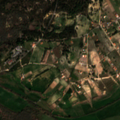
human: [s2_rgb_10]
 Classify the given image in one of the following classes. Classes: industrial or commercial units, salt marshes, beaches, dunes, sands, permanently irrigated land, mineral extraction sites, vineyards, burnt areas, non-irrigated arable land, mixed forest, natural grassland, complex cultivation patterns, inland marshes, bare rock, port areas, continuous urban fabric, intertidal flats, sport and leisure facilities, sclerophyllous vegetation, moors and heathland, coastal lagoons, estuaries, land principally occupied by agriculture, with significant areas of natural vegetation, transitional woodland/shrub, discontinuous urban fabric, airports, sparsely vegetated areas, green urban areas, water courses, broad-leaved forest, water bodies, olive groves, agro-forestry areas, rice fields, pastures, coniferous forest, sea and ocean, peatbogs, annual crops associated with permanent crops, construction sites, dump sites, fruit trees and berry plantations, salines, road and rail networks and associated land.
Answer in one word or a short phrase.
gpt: permanently irrigated land, complex cultivation patterns, coniferous forest, salt marshes